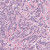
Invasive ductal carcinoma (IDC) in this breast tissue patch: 1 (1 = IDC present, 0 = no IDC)